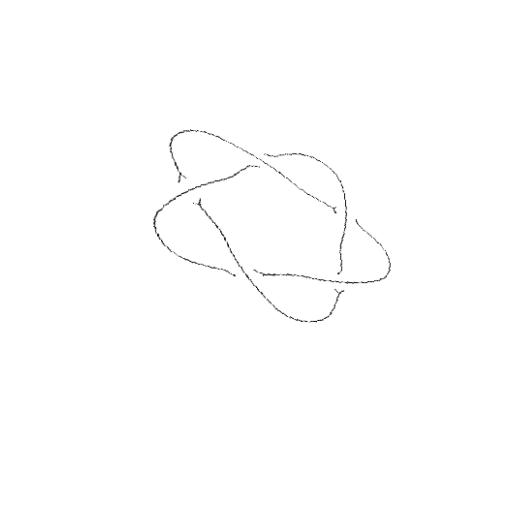
Crossing number: 5